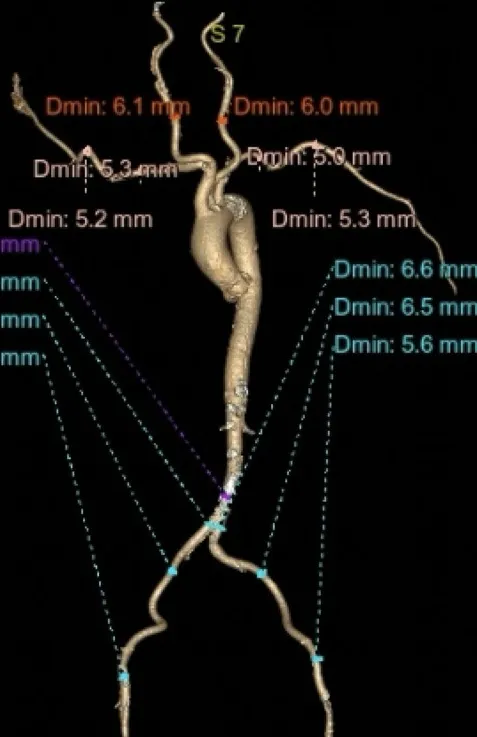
Minimal access site measurements of upper and lower extremities demonstrating a left iliofemoral system with minimal diameter 6 mm.
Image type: radiology (ct)